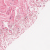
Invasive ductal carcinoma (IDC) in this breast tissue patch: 0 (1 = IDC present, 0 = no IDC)